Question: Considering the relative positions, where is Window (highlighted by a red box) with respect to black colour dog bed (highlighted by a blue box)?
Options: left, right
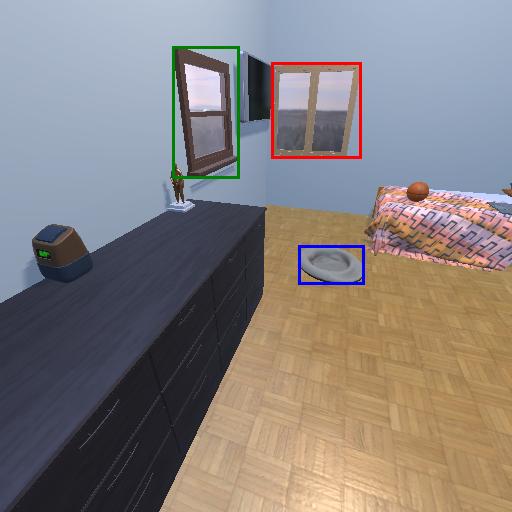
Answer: left